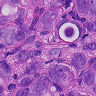
Metastatic tissue present: yes